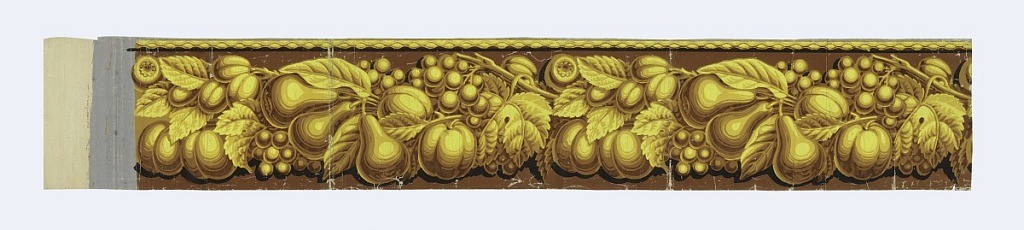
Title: Border
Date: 1815–35
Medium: Block-printed on handmade paper
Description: Wide central band of mixed fruit, including pear, peach, grapes and figs, on vine. A braided rope runs along top edge. Printed in shades of yellow ocher and brown on a gray ground. a) is the beginning of roll - no ground color at end.